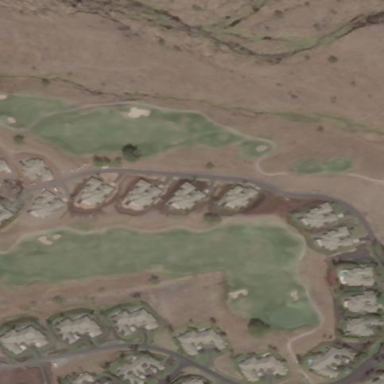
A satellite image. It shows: Golf course.